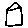
Label: house